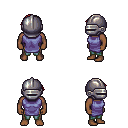
a pixel art fantasy rpg character, male body template, human, dark skin, chain tabard jacket, teal pants, brunette long mohawk hairstyle, metal helm, four views (front, back, left, right), 2x2 character sprite sheet, small pixel art, hard edges, no anti-aliasing